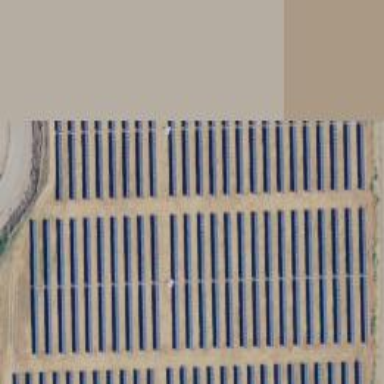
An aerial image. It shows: Solar power plant with photovoltaic technology surrounded by fence.